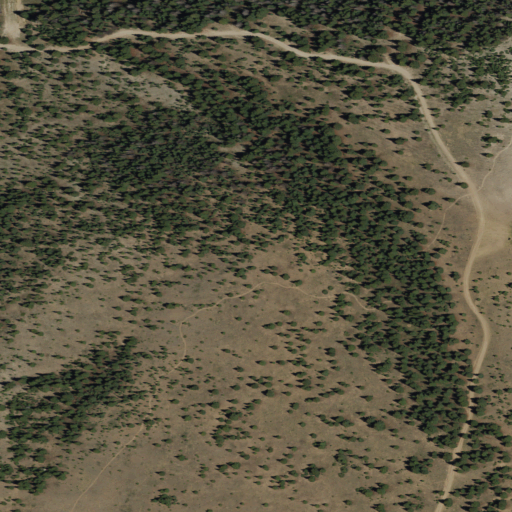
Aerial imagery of ridge(s) in New Mexico named Brazos Ridge containing evergreen forest, shrub, and grassland